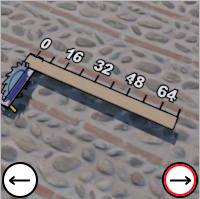
Task: length
Answer: 72
First scale value: 16.0